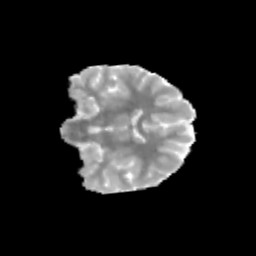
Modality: MD
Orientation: coronal
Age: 11
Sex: female
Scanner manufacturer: siemens
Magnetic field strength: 3 T
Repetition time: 3.8 s
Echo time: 0.07 s